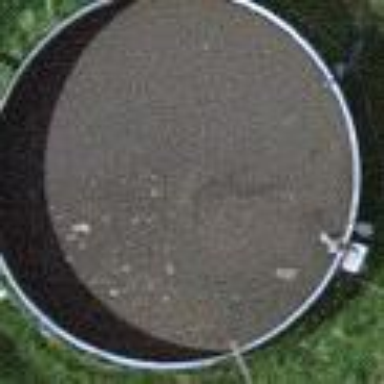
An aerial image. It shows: Silo.